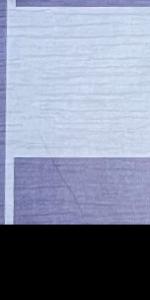
Label: Empty